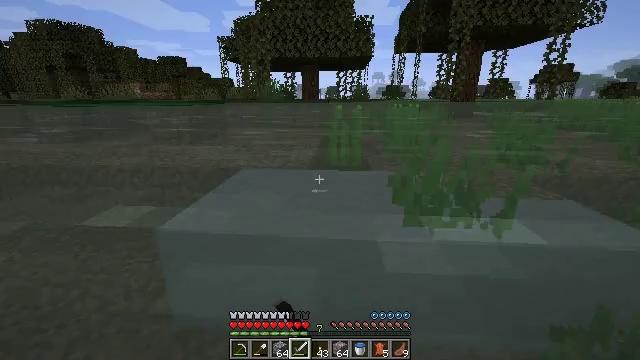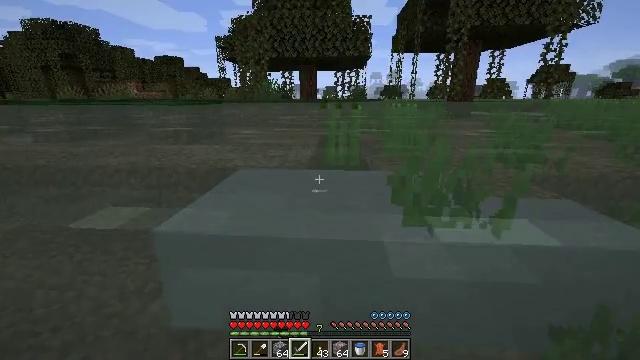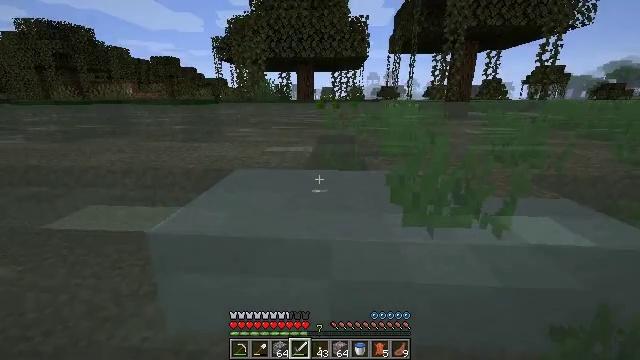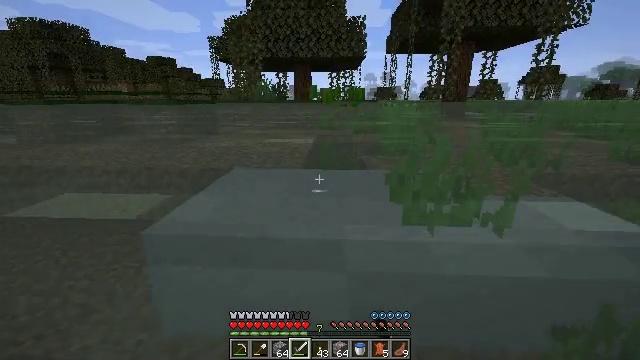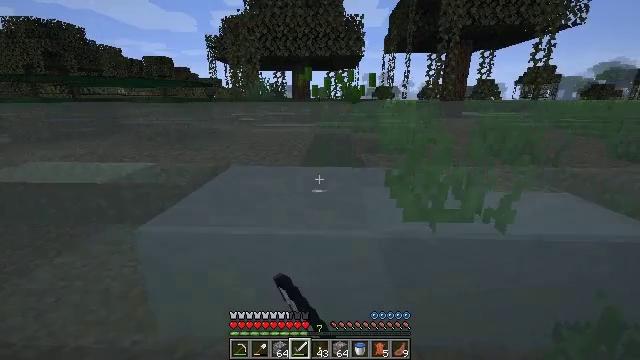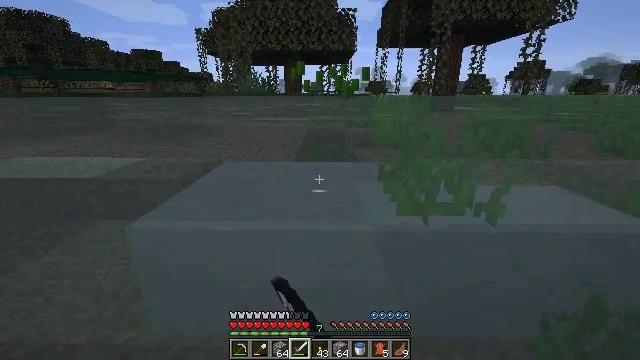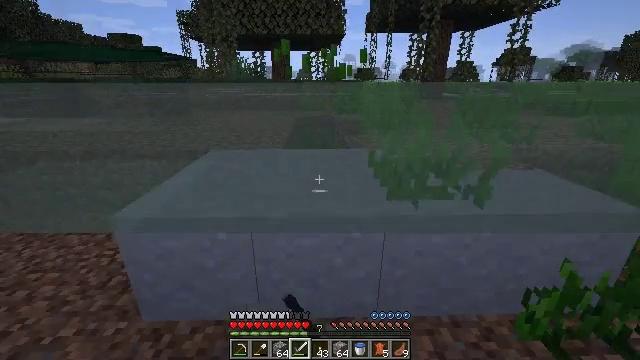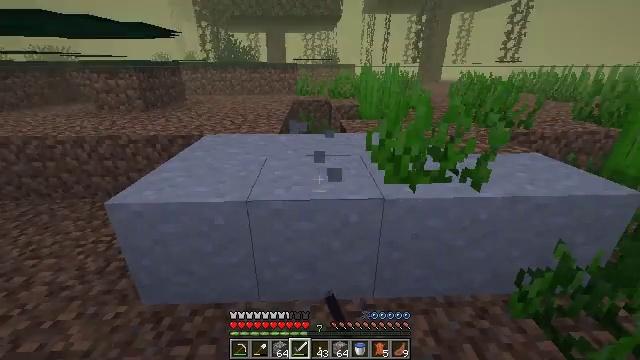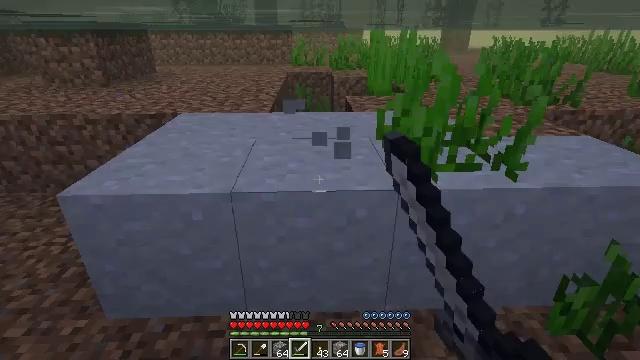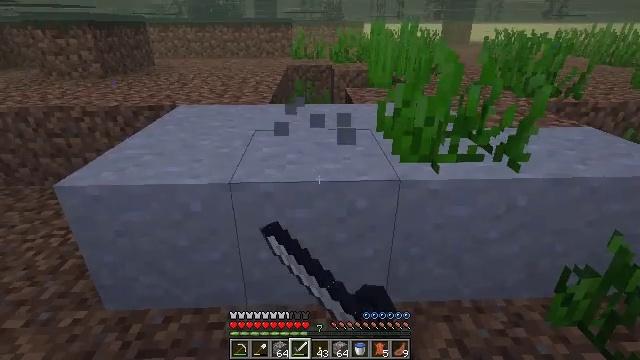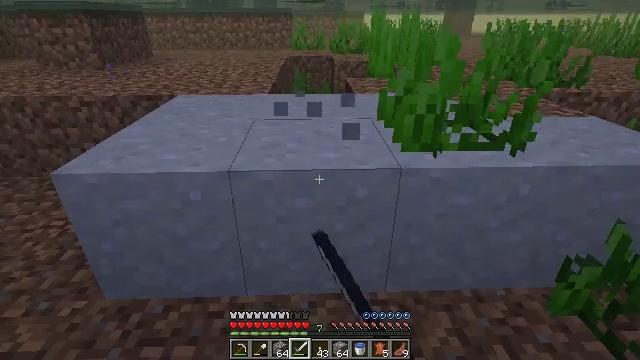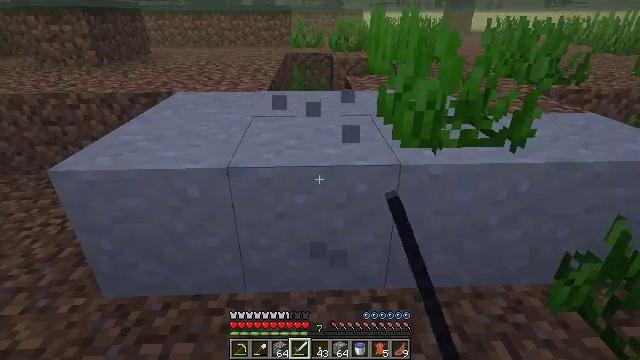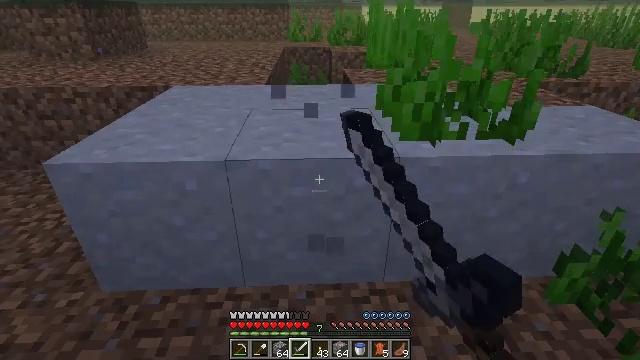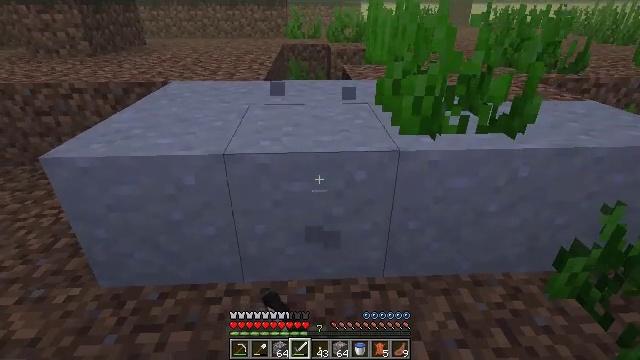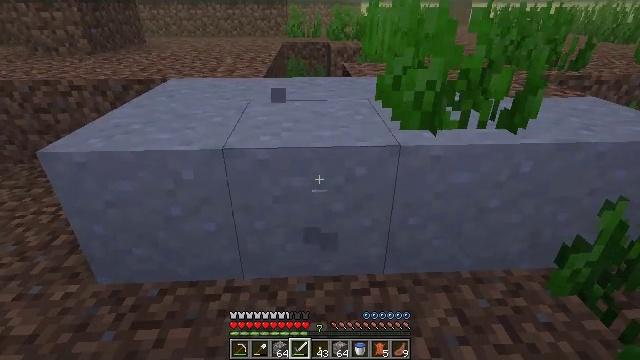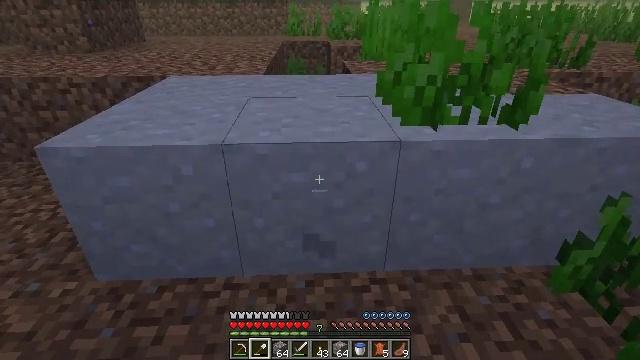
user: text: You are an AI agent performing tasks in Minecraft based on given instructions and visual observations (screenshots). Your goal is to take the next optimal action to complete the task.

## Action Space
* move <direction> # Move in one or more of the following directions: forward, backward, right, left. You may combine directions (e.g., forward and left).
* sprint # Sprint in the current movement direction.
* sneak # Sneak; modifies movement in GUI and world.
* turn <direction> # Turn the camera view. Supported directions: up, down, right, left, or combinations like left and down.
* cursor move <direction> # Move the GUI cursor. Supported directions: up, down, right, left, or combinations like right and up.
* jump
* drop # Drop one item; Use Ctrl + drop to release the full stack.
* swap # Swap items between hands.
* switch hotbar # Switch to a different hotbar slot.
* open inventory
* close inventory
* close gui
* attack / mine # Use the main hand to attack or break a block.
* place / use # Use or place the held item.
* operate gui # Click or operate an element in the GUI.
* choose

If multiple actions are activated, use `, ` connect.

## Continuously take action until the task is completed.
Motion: motion action
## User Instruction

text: Attack the clay block to obtain it.
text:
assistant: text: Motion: attack / mine
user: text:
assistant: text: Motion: attack / mine
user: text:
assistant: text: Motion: attack / mine
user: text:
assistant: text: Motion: attack / mine
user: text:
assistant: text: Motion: turn right and down, attack / mine
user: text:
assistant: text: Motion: turn right and down, attack / mine
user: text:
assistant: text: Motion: turn down, attack / mine
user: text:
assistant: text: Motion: turn down, attack / mine
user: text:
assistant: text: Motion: attack / mine
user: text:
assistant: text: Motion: turn down, attack / mine
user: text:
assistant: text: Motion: attack / mine
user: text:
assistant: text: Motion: no_op
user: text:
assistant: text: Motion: no_op
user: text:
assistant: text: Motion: no_op
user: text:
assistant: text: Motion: switch to hotbar 2
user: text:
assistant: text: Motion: switch to hotbar 2
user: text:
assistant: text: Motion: switch to hotbar 2
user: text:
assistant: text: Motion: no_op
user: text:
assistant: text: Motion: attack / mine
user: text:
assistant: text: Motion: attack / mine
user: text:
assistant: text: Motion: attack / mine
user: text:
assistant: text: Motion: attack / mine
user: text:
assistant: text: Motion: attack / mine
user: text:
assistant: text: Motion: attack / mine
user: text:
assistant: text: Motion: attack / mine
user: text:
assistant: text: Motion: attack / mine
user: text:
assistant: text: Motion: attack / mine
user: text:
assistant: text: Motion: attack / mine
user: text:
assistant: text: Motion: attack / mine
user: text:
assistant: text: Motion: attack / mine